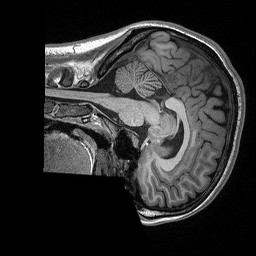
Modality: T1w
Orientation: sagittal
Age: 19
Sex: female
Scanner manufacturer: siemens
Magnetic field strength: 3 T
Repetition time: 2.3 s
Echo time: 0.00298 s